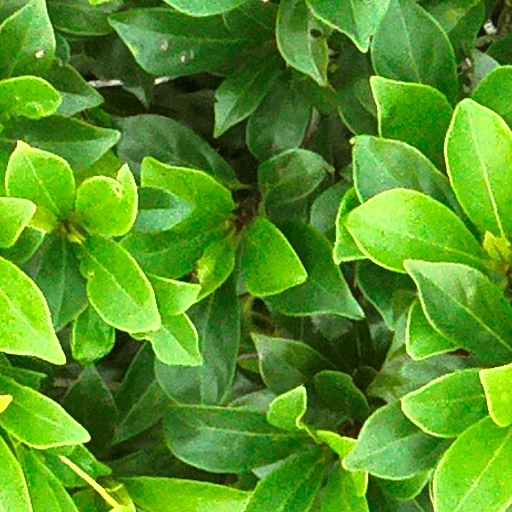
Species: Terminalia amazonia
GBIF accepted scientific name: Terminalia amazonica
Crown area (m\u00b2): 103.145